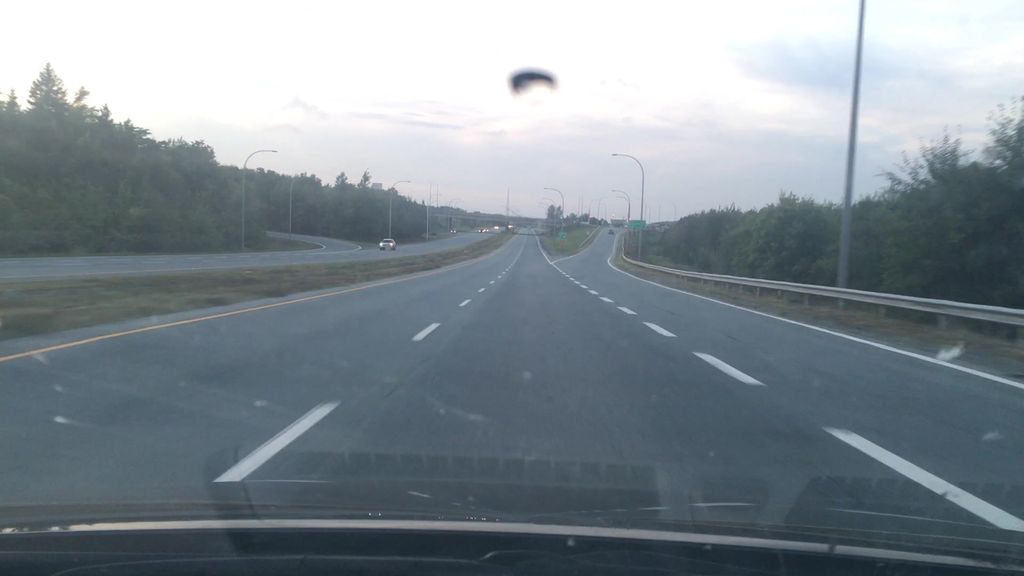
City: halifax